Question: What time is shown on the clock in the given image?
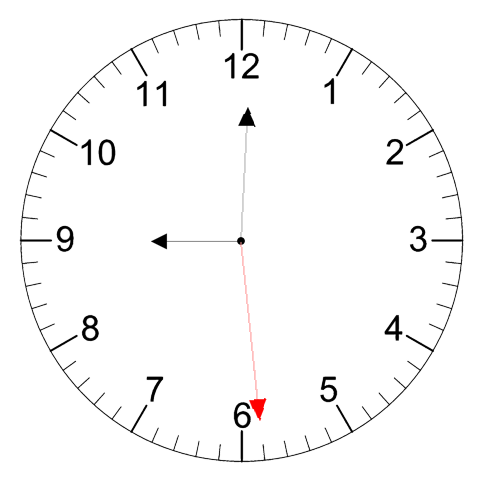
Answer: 09:00:29